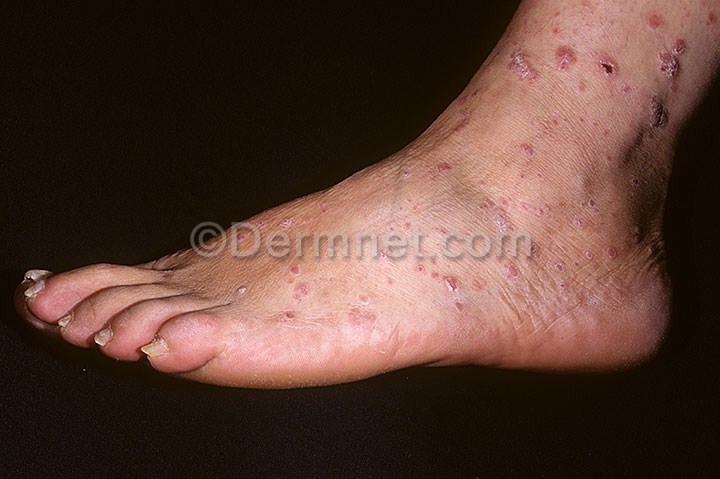
Disease: Psoriasis pictures Lichen Planus and related diseases